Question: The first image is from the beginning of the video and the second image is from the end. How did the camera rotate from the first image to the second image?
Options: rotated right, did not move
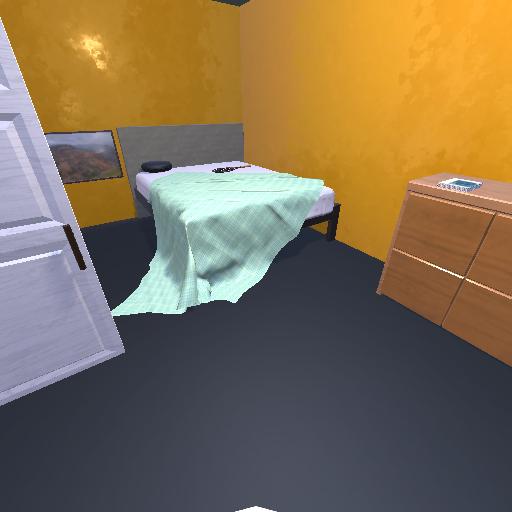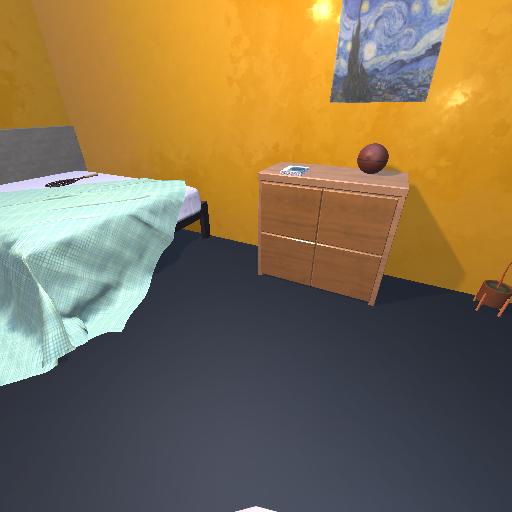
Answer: rotated right